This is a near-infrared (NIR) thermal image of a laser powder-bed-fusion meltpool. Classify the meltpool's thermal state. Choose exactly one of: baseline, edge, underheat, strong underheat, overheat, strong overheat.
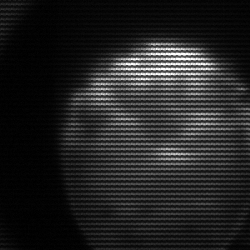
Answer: edge